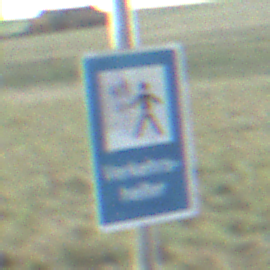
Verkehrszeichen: Verkehrshelfer
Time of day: Night
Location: Outdoor (Nature)
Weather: Clear
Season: NotSpecified
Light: Natural